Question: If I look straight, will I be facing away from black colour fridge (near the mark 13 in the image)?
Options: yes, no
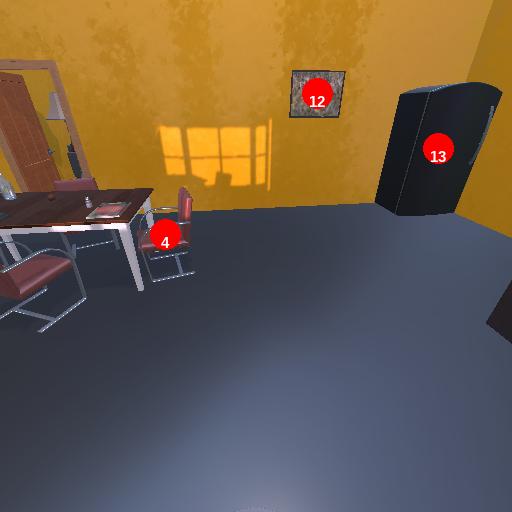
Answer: yes